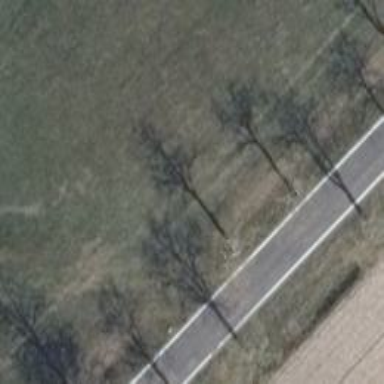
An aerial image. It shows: Row of trees in natural setting.